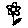
Label: flower